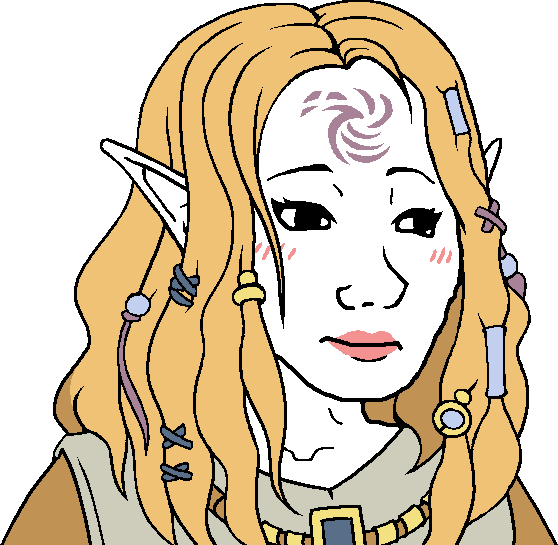
Label: 5_Trad_Wife